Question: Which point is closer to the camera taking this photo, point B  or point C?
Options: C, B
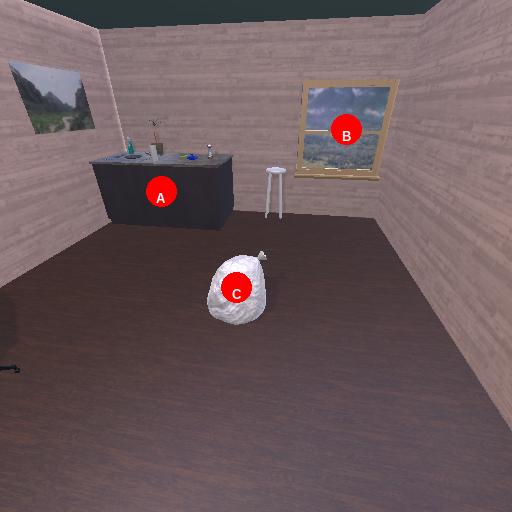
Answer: C